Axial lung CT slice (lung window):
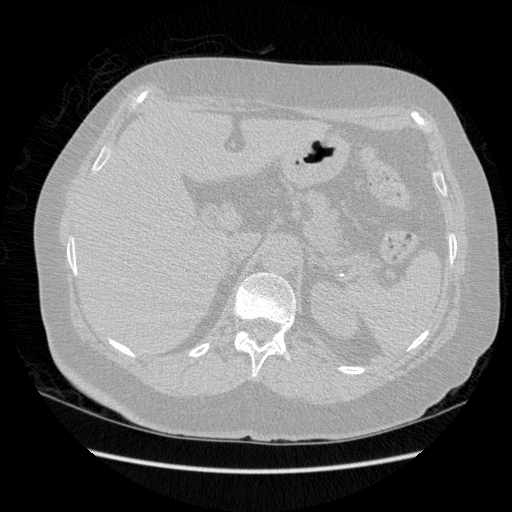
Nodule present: no